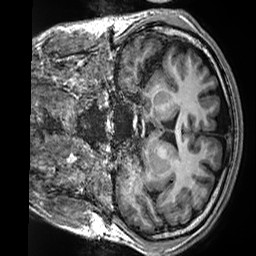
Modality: T1w
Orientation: coronal
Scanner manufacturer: siemens
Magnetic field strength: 3 T
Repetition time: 2.5 s
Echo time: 0.00299 s